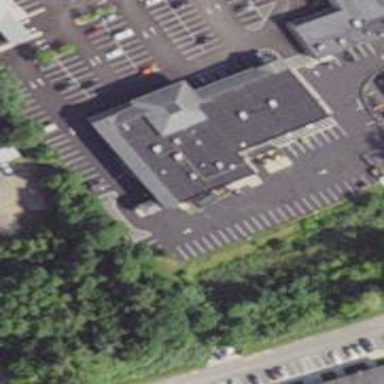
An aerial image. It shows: Pharmacy providing healthcare services.